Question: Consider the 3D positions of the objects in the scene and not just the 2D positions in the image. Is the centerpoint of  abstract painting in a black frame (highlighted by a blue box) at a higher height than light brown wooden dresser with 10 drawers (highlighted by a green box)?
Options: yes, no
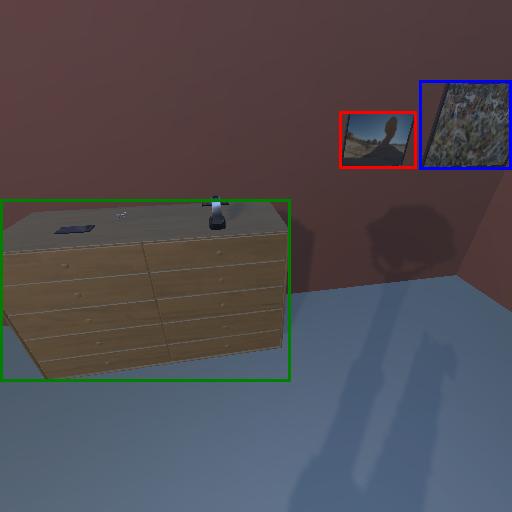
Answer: yes